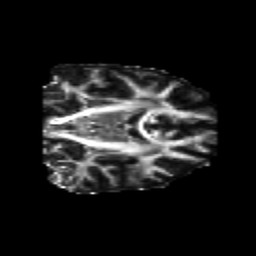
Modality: FA
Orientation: coronal
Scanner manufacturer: siemens
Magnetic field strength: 3 T
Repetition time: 6.8 s
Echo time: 0.093 s